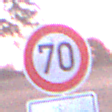
Verkehrszeichen: Geschwindigkeit70
Zusatzzeichen unten: Entfernungsangaben2
Umgebung: Outdoor, Nature
Tageszeit: SunriseSunset
Wetter: Clear
Licht: Natural
Jahreszeit: NotSpecified
Kontrast: LowContrast